You are looking at the wavelet scalogram of a bearing's acceleration signal. Based on the visible evidence, which condition applies: normal, inner_race, outer_race, ball?
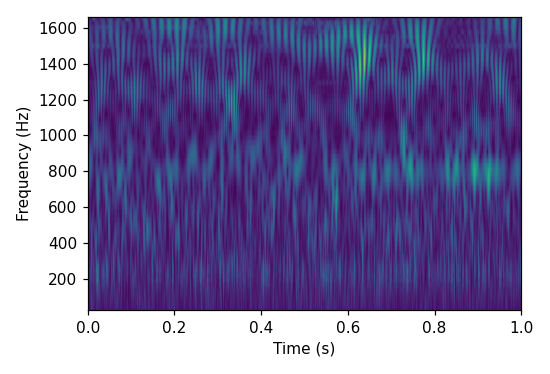
Answer: normal